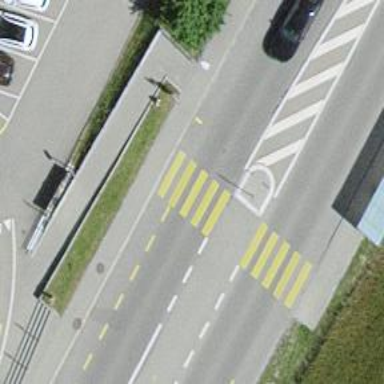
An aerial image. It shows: Zebra crossing on the road.